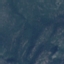
Land use / land cover: HerbaceousVegetation